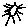
Label: sun